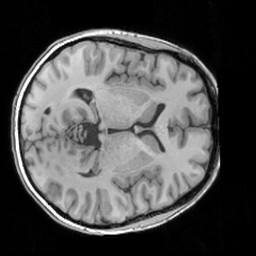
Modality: T1w
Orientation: axial
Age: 23
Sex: female
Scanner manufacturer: siemens
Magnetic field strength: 3 T
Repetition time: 1.63 s
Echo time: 0.00311 s